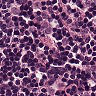
Metastatic tissue present: yes